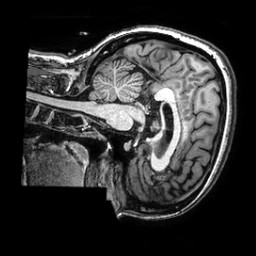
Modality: T1w
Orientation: sagittal
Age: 44
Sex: female
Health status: healthy